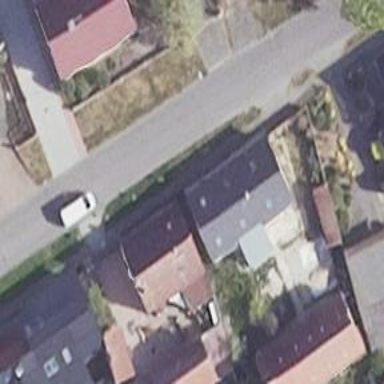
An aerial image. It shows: Residential building.